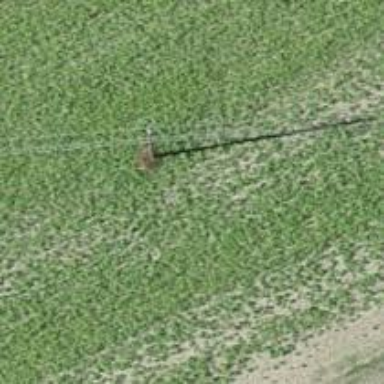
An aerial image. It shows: Power pole.